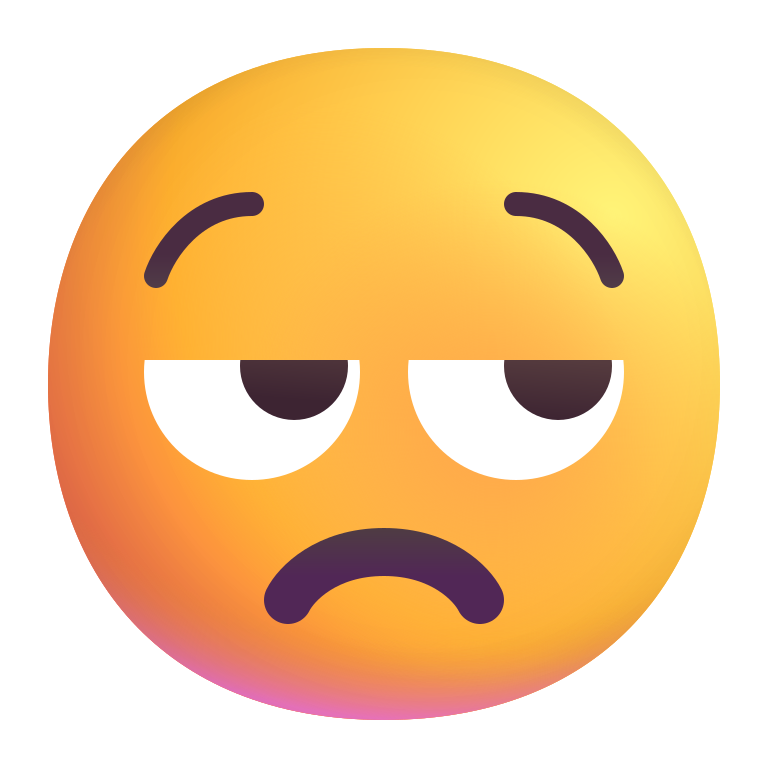
unamused face color